Interaction volume radius: 5 \u00c5
Interaction volume height: 10 \u00c5
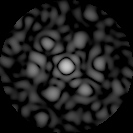
Disorder parameter: 0.7506